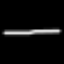
Label: line